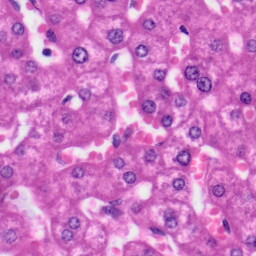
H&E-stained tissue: Liver